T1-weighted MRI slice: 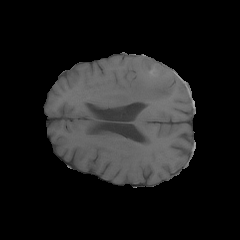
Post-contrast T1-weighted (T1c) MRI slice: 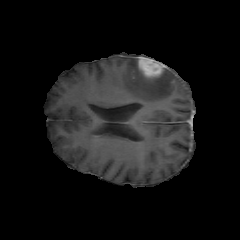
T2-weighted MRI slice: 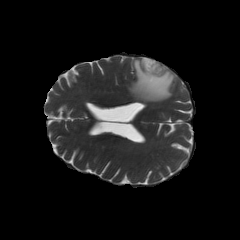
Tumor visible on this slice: yes